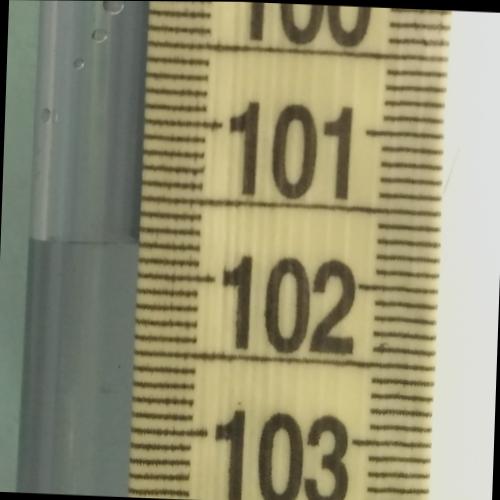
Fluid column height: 101.8 cm